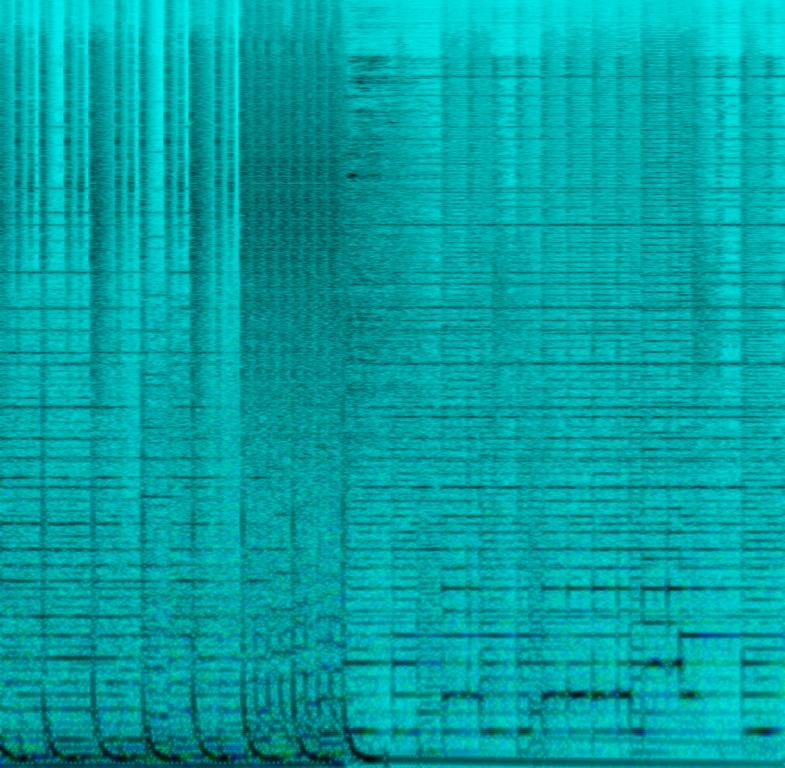
The Electro House song features sustained organ keys, chords, filtered drums, punchy kick hits layered with energetic crash and addictive synth lead melody. Right before the drop, there is a short snare roll. It sounds energetic, intense and exciting, as the song is preparing to drop.